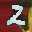
Label: 2